Aerial crown-view tile of a tropical tree (Barro Colorado Island, Panama), acquired 20241216:
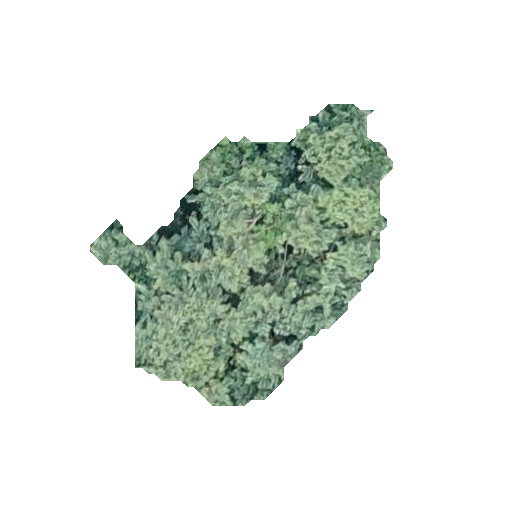
Species: Luehea seemannii
GBIF accepted scientific name: Luehea seemannii
Crown area: 75.64 m²